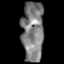
Tissue: skin
Cell type: Epithelial cells
Senescence score: 0.2578
Nuclear area (px): 1284
Mean DAPI intensity: 125.872